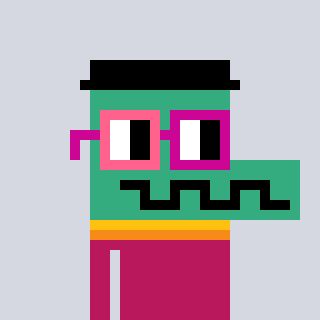
a pixel art character with square pink and red glasses, a crocodile-shaped head and a darkpink-colored body on a cool background